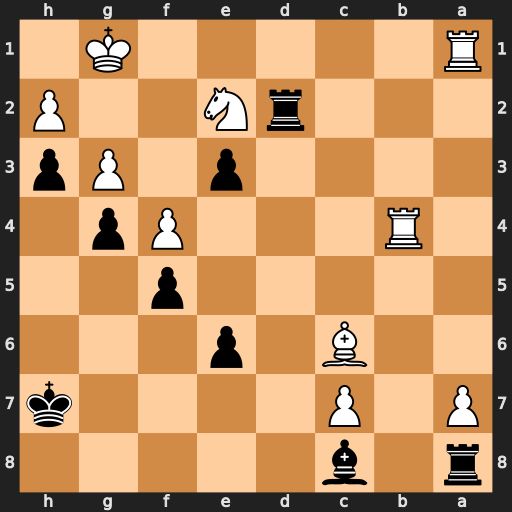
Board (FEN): r1b5/P1P4k/2B1p3/5p2/1R3Pp1/4p1Pp/3rN2P/R5K1
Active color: b
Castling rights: -
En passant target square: -
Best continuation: Rxa7 Rbb1 Rxa1 Rxa1 Rxe2